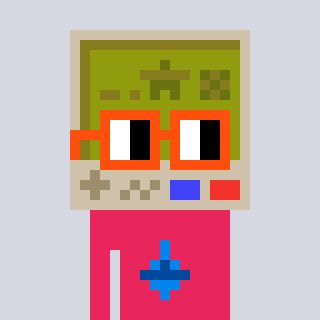
a pixel art character with square orange glasses, a gameboy-shaped head and a redpinkish-colored body on a cool background